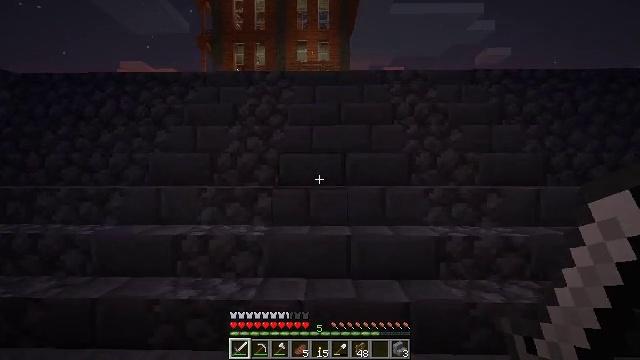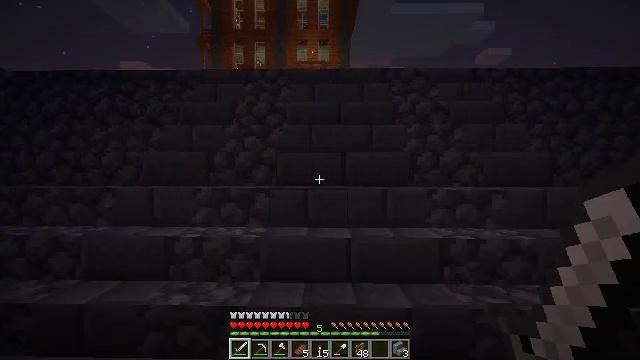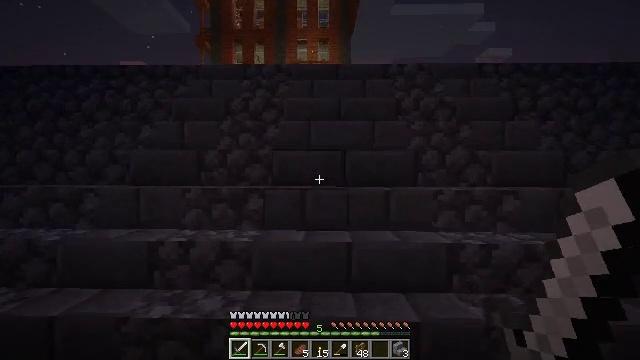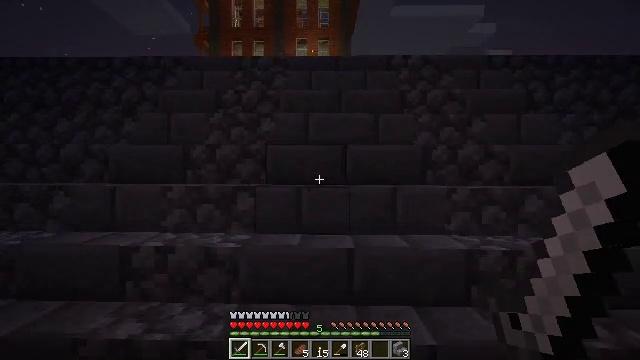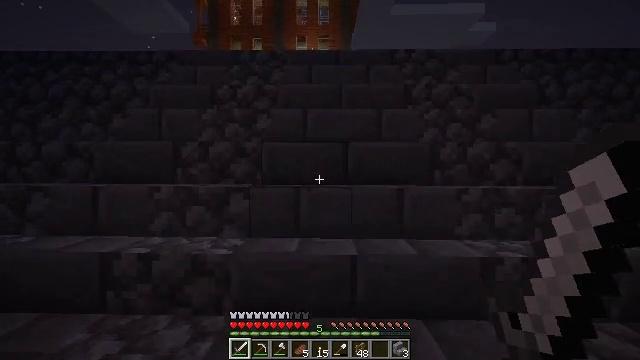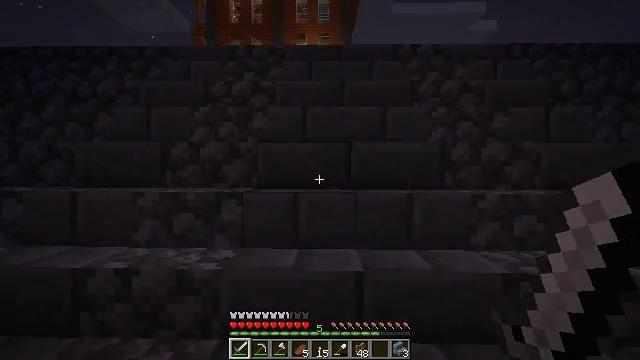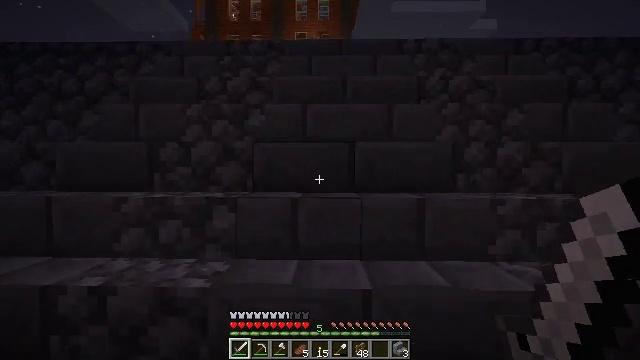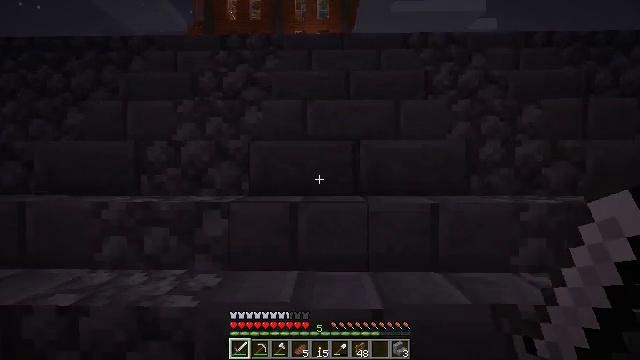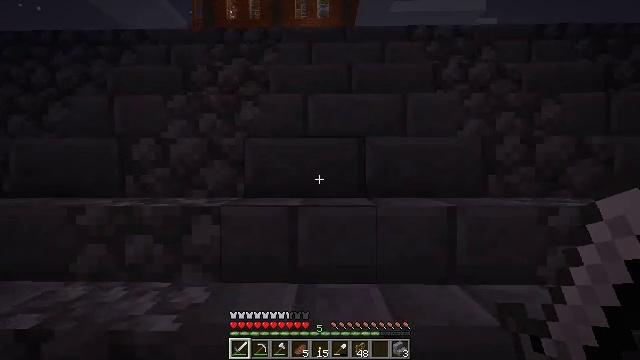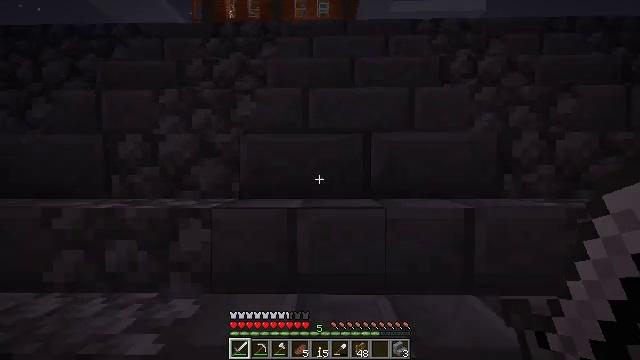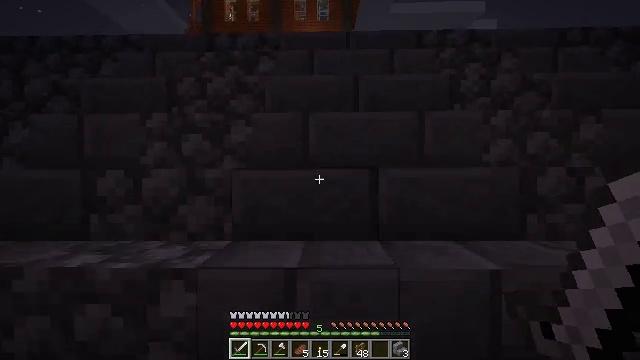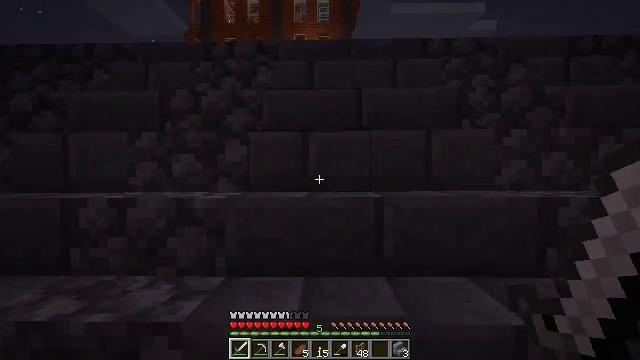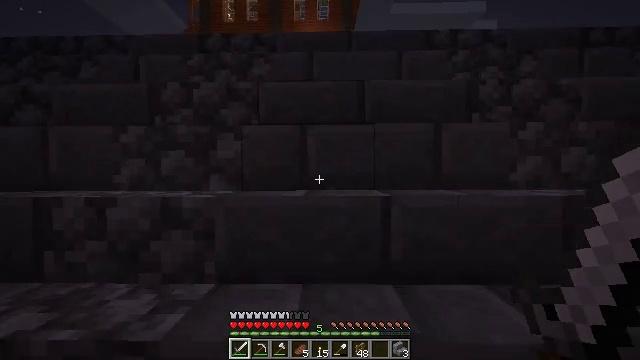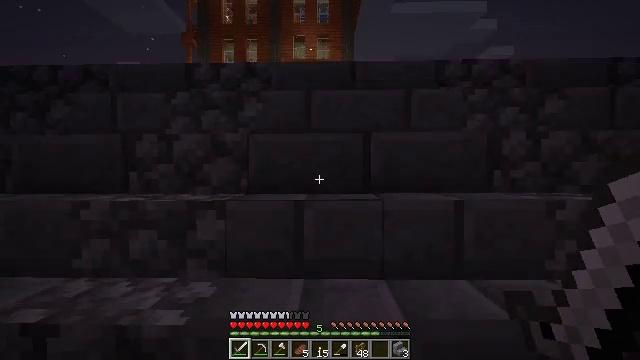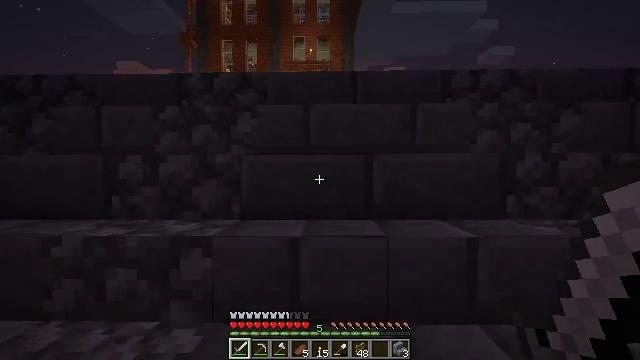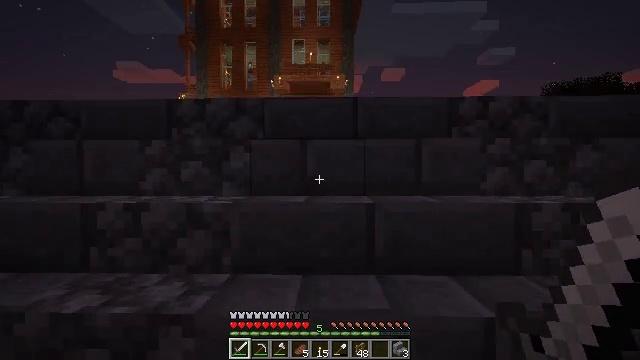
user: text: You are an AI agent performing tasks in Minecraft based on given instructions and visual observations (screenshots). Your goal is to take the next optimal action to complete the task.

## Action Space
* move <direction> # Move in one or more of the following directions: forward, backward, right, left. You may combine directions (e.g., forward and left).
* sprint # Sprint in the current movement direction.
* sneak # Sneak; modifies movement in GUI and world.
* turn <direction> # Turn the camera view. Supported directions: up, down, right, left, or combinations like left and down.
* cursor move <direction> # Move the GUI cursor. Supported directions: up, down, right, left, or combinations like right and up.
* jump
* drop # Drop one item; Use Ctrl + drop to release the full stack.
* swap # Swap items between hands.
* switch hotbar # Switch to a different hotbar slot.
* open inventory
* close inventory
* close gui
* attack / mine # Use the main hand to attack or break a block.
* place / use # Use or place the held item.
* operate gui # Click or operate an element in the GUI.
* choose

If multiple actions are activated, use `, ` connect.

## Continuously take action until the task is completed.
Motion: motion action
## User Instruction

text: Create light blue dye in your inventory.
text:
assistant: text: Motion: move forward
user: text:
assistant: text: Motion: move forward
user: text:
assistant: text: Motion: move forward
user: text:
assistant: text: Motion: move forward
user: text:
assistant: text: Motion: move forward
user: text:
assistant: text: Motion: move forward
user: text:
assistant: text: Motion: move forward
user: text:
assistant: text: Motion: move forward
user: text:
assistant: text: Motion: move forward
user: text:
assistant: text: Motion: move forward
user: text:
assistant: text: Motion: move forward
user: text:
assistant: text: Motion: move forward
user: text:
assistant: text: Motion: move forward
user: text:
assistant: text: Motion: move forward
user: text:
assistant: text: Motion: move forward
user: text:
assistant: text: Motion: move forward
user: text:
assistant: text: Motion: move forward
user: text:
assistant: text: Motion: move forward
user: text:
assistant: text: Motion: move forward
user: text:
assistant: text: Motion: move forward
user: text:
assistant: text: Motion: move forward
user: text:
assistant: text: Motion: move forward
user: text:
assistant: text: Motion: move forward
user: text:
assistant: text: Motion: move forward
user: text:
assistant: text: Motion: move forward
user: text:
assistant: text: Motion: move forward
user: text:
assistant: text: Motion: move forward
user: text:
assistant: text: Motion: move forward
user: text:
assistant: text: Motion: move forward
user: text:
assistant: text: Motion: move forward